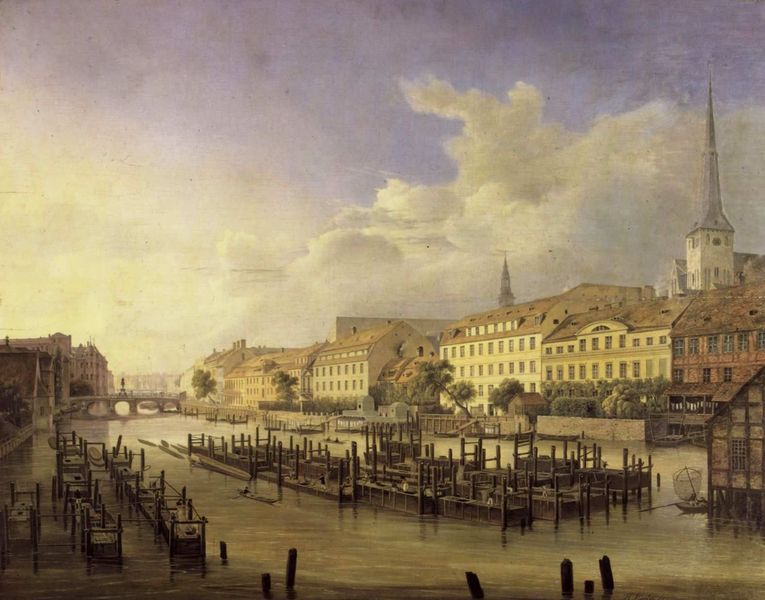
Titel: Berlin, Aussicht hinter dem Mühlendamm
Künstler: Johann Heinrich Hintze
Standort: Berlin
Institution: Märkisches Museum
Schlagwörter: baum, blau, gemälde, himmel, meer, wasser, weiß, wolken, bäume, fluss, gelb, grün, kirchturm, landschaft, ocker, see, stadt, ufer, wäsche, abend, fenster, grau, hell, laterne, licht, pastell, schwarz, tür, dach, eis, gebäude, haus, wolke, beige, malerei, holland, öl, dämmerung, ferne, horizont, häuser, morgen, mühle, pfähle, spiegelung, weite, brücke, kanal, kirche, sonne, land, boot, boote, turm, deutschland, schiff, schiffe, wellen, ansicht, bogen, fassade, fassaden, türen, vedute, fischer, leine, dächer, giebel, mauer, sonnenuntergang, türe, markt, hafen, joche, kai, promenade, romantik, steeg, steg, blue, church, yellow, pfosten, stege, stadtansicht, bögen, berlin, türme, übergang, pfahl, stand, stelzen, bänke, diagonal, cloud, clouds, sky, tree, boat, building, water, tower, trees, fachwerk, river, muscheln, netz, anlegestelle, reuse, pfahlbauten, bridge, canaletto, aum, sunlight, amsterdam, fischen, city, häuserzeile, hafenstadt, gefroren, piers, buildings, prag, stehlen, fischfang, kiche, gra, spire, stad, reusen, abenda, forellen, europe, riverside, dock, landing, morning, canal, muschelfarm, net, stelzenhaus, docks, statie